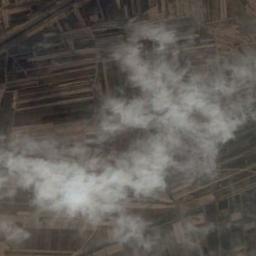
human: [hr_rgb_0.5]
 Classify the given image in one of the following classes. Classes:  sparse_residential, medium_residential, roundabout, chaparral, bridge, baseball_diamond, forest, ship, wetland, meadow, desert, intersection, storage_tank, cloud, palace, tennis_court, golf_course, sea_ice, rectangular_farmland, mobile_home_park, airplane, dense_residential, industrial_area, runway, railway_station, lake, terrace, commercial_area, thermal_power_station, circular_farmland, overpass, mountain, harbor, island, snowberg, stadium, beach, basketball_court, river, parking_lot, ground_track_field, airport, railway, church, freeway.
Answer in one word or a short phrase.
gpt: cloud